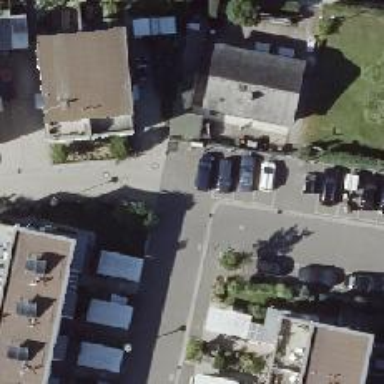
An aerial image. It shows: Living street.